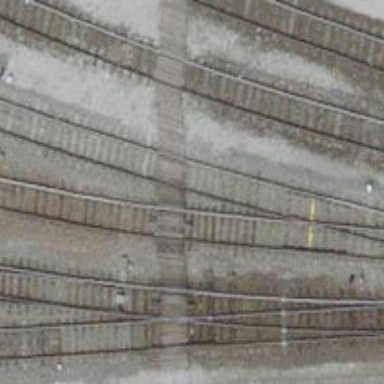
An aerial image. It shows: Single-track railway yard.